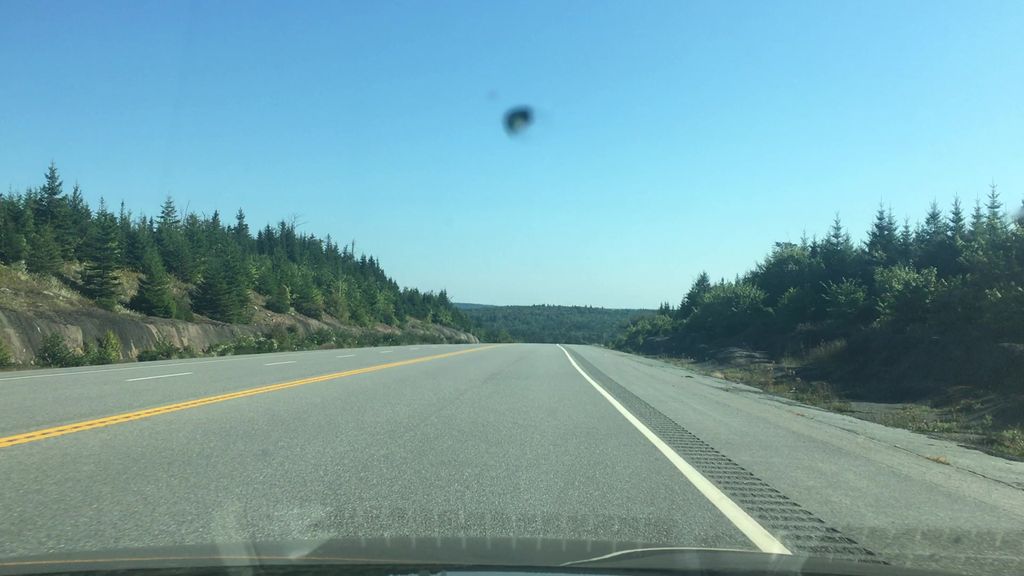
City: halifax